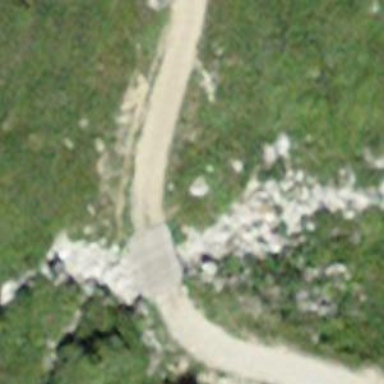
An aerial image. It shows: Gravel track road with bridge. The track is of grade3 tracktype.